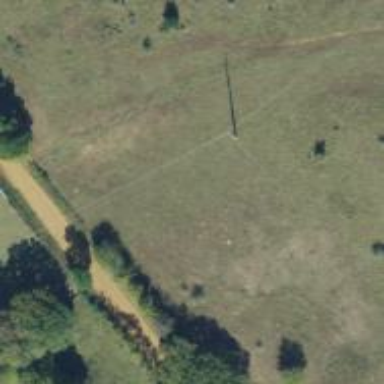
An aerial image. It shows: Power pole.